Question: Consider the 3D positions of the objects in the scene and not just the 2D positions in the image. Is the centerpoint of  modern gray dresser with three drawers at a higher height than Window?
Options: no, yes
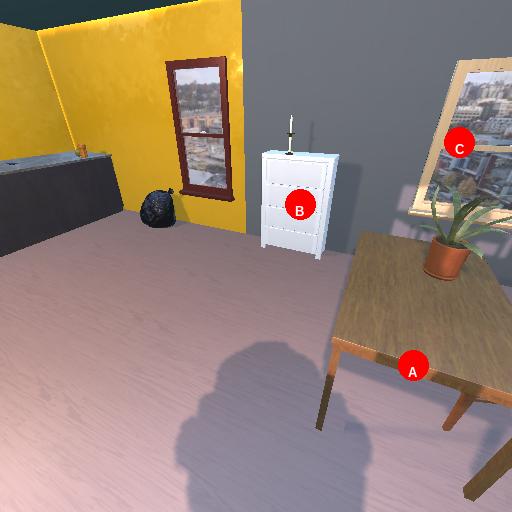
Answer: no